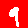
Digit: 9